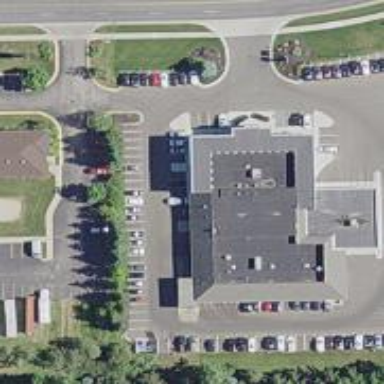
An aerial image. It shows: Car shop building.